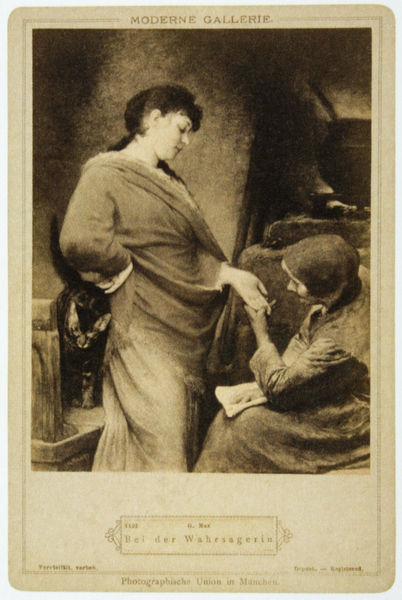
Titel: Bei der Wahrsagerin
Künstler: Gabriel von Max
Standort: München
Institution: Städtische Galerie im Lenbachhaus
Schlagwörter: hand, mann, schatten, umhang, weiß, frauen, sitzen, braun, frau, frisur, grau, kleid, kleider, licht, nase, ohr, raum, schwarz, stuhl, tisch, zimmer, dame, hund, tuch, haube, symbolismus, alt, jung, kappe, mütze, wand, augen, falten, gesicht, stehen, bild, hände, innenraum, möbel, auge, gewand, haare, pose, sitzend, stehend, blatt, dutt, schrift, küssen, zwei, zug, markt, werbung, bank, sepia, wagen, treppe, kopftuch, lesen, atelier, junge frau, galerie, foto, fotografie, katze, schild, münchen, druck, lithographie, schwarzweiss, stich, titel, seite, text, beschriftung, plakat, reklame, kundin, gestik, photo, karte, zigeunerin, schultertuch, seherin, greisin, emblem, alte frau, oma, fotographie, beschreibung, moderne galerie, austellung, alt und jung, circus, freu, wahrsagerin, zukunft, wahrsagen, handlesen, handleserin, 19. jahrhundert, union, weissagerin, sammelkarte, graifk, moderne gallerie, vesitenkarte, bei der wahrsagerin, wahrsagerin#, #moderne, circhus, photographische union in münchen, schwarzweiß4, zetttel